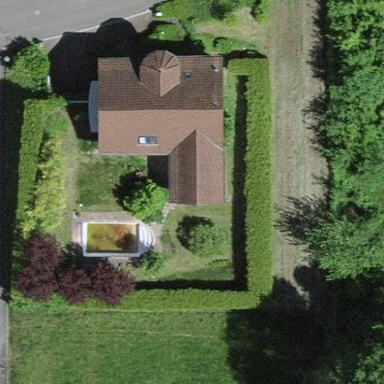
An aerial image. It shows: Simple and straightforward house.